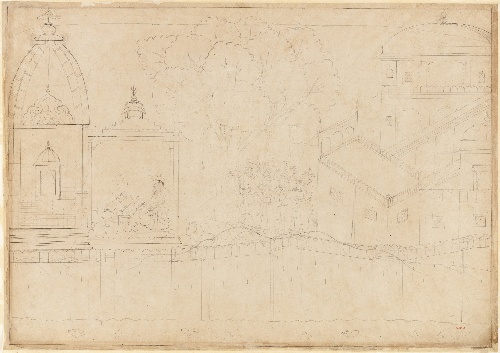
Artist: Manaku
Artist bio: Indian, active ca. 1725–60
Date: ca. 1725
Object type: Drawing
Classification: Paintings
Medium: Ink on paper
Culture: India, Punjab Hills, kingdom of Guler
Dimensions: 24 1/2 x 32 5/8 in. (62.2 x 82.9 cm)
Department: Asian Art
Credit line: Rogers Fund, 1919
Accession year: 1919
Repository: Metropolitan Museum of Art, New York, NY
Tags: Men|Demons|Altars